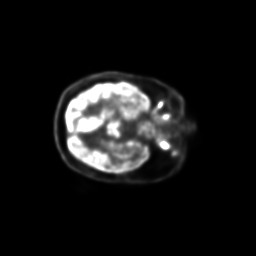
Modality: PET
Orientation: axial
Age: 38
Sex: male
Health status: ill